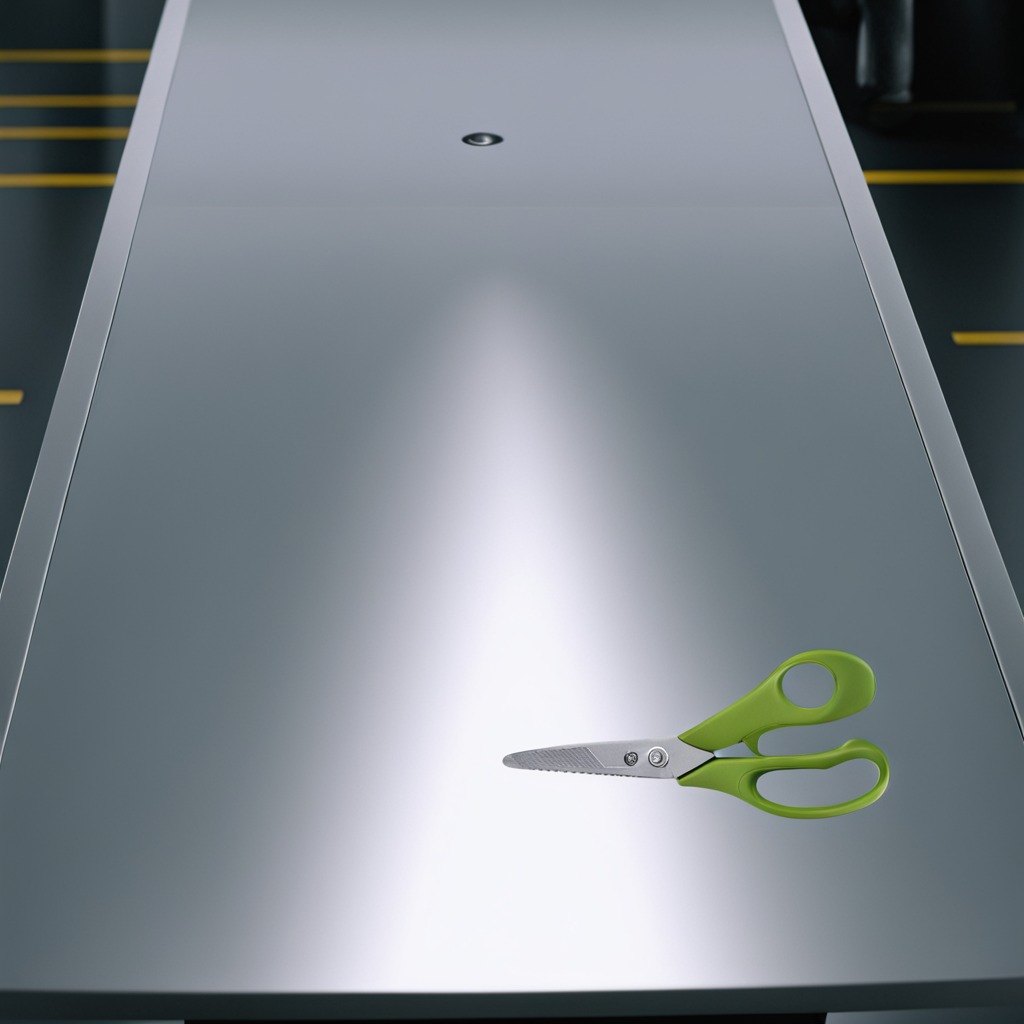
A scissor lying on a high-gloss table in a ship maintenance bay industrial lighting.